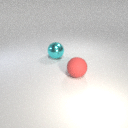
large cyan metal sphere behind large red rubber sphere